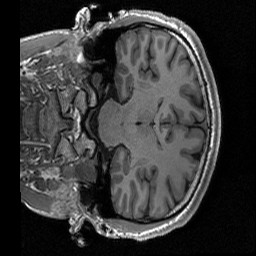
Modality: T1w
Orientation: coronal
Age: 21
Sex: male
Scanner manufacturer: siemens
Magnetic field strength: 3 T
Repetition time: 2.53 s
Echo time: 0.00219 s